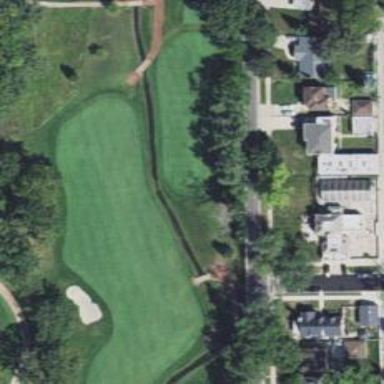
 part of golf course fairway. It is used for the sport of golf."